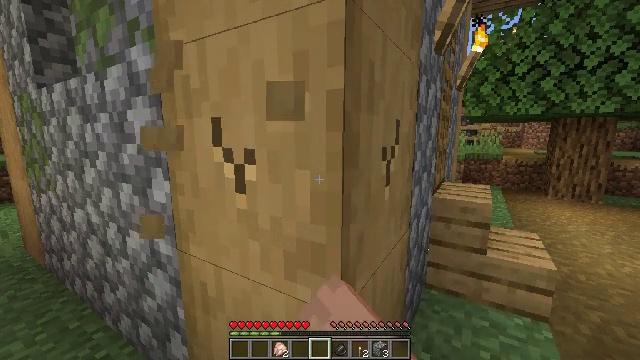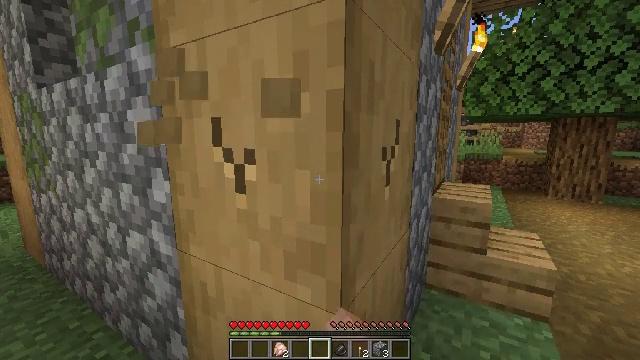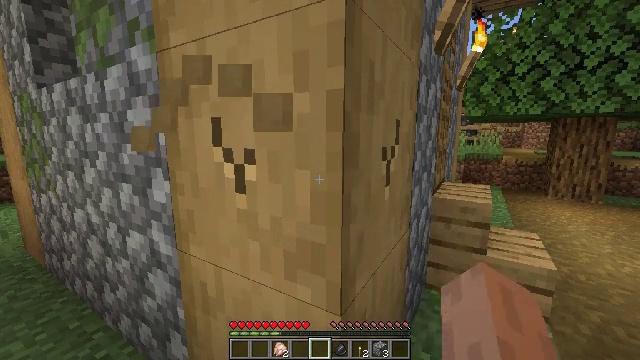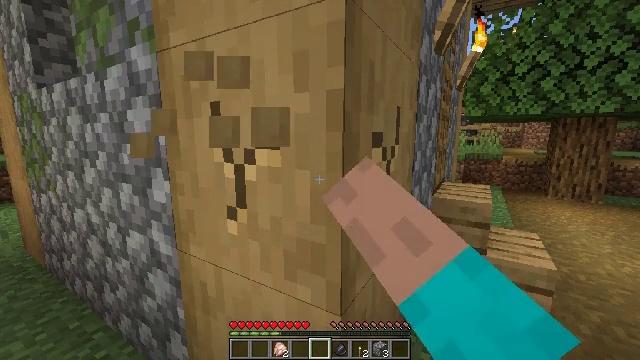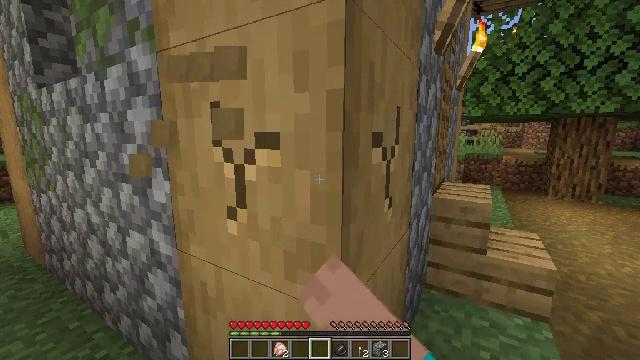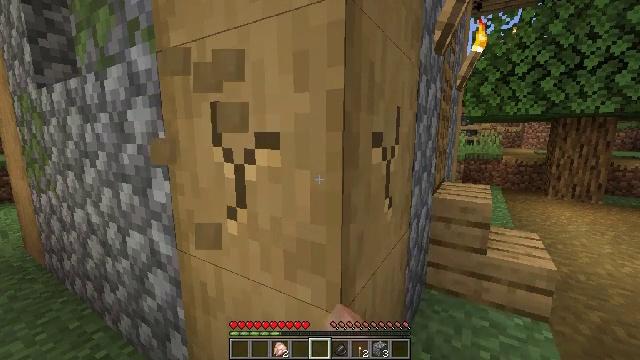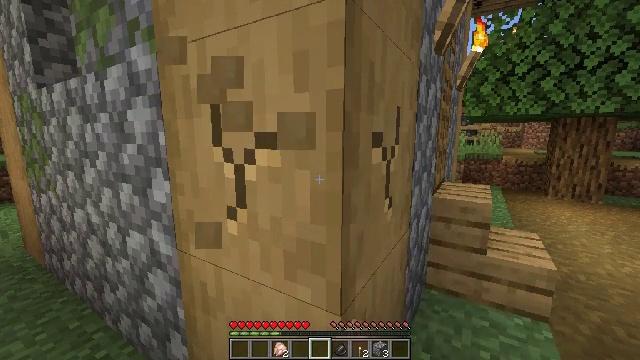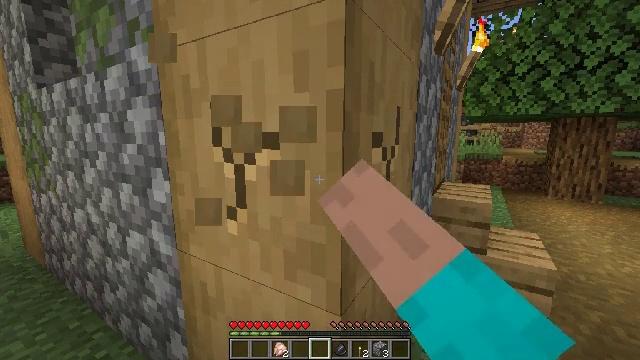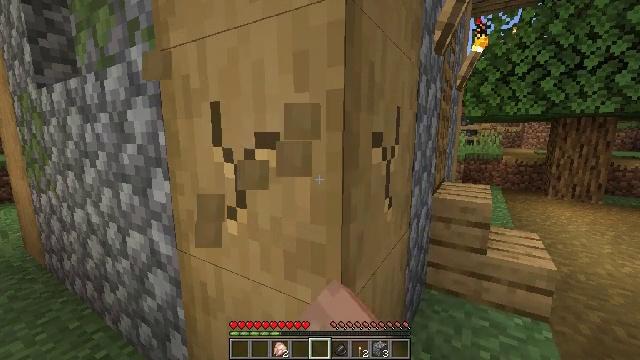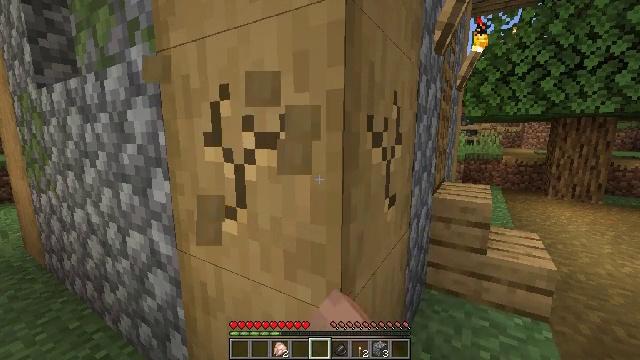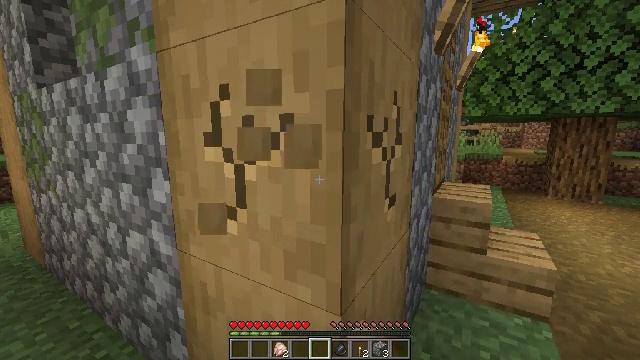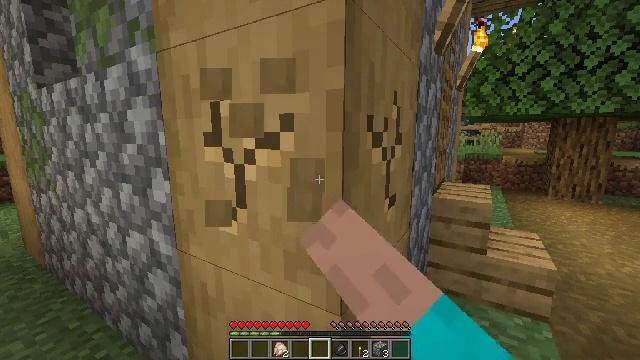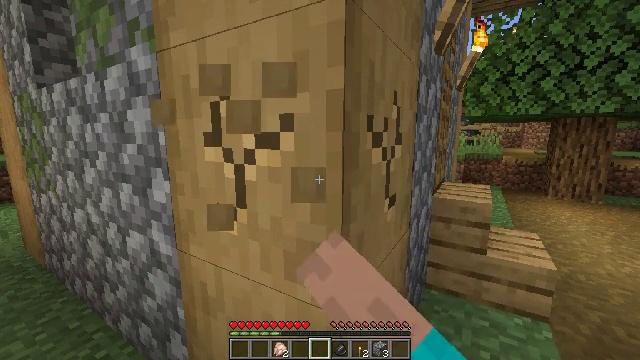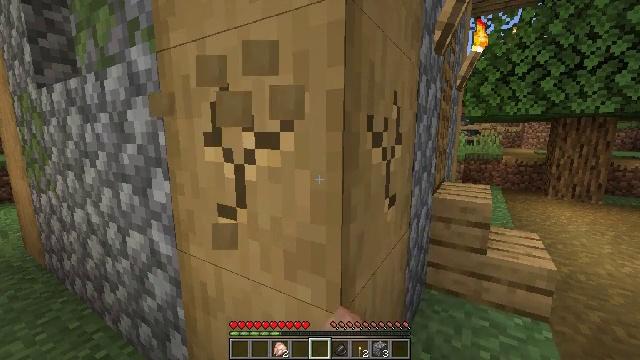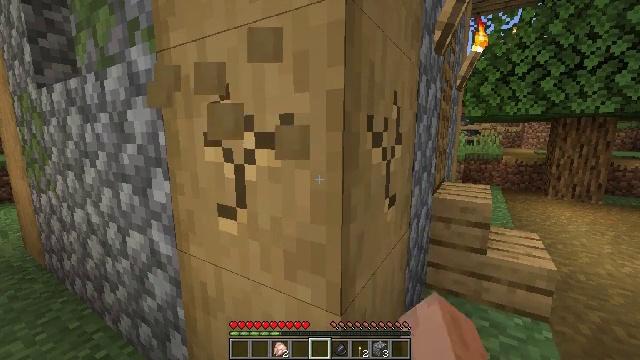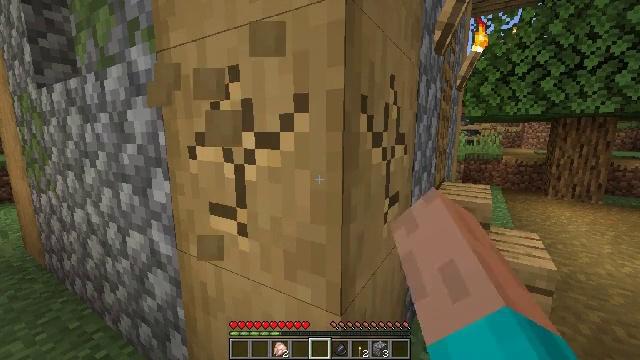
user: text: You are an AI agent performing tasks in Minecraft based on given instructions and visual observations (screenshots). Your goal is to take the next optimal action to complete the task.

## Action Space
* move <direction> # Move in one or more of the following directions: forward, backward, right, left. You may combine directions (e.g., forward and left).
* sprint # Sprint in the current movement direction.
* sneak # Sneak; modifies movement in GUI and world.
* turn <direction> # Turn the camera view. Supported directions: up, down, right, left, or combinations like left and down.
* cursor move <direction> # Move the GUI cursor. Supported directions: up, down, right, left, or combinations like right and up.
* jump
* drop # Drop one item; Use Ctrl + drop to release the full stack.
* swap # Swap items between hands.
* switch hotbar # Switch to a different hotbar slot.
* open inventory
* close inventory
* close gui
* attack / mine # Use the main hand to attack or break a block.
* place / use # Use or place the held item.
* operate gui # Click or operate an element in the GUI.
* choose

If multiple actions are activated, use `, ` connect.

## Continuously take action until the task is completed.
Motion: motion action
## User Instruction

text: Attack the stripped oak log to collect it.
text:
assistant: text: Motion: attack / mine
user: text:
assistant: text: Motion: attack / mine
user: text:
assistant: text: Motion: attack / mine
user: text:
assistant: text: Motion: attack / mine
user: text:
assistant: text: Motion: attack / mine
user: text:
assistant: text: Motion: attack / mine
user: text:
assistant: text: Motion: attack / mine
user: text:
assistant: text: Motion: attack / mine
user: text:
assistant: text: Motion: attack / mine
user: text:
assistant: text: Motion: attack / mine
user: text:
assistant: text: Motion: attack / mine
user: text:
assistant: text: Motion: attack / mine
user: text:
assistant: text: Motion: attack / mine
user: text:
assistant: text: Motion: attack / mine
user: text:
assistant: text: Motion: attack / mine
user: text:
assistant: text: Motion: attack / mine
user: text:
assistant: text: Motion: attack / mine
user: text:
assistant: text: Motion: attack / mine
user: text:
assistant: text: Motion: attack / mine
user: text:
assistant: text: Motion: attack / mine
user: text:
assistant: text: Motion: attack / mine
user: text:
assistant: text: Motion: attack / mine
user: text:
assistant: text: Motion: attack / mine
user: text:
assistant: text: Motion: attack / mine
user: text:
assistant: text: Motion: attack / mine
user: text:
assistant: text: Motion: attack / mine
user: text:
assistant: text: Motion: attack / mine
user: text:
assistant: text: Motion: attack / mine
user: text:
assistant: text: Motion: attack / mine
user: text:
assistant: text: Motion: attack / mine